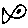
Label: fish